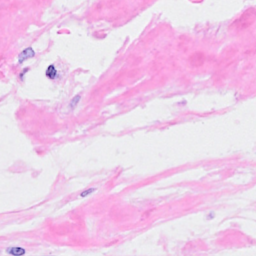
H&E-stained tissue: Breast